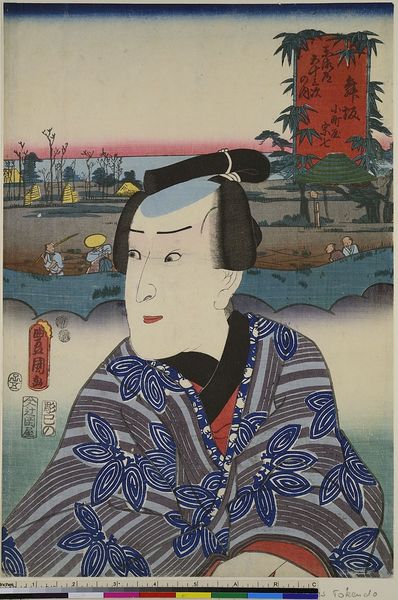
Titel: Maisaka: Der Schauspieler Ichimura Uzaemon XII als Komachiya Soshichi, aus der Serie: Die 53 Stationen des Tokaido
Künstler: Utagawa Kunisada
Standort: Hamburg
Institution: Museum für Kunst und Gewerbe Hamburg
Schlagwörter: fluss, landschaft, frau, frisur, zeichnung, pflanze, theater, holzschnitt, druckgraphik, druckgrafik, chinesisch, china, zeit, schauspieler, farbholzschnitt, schauspielerin, tourismus, reisen, kabuki, edo, reproduktionen, druckerzeugnisse, theateraufführung, ukiyo